Interaction volume radius: 10 \u00c5
Interaction volume height: 15 \u00c5
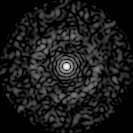
Disorder parameter: 0.838